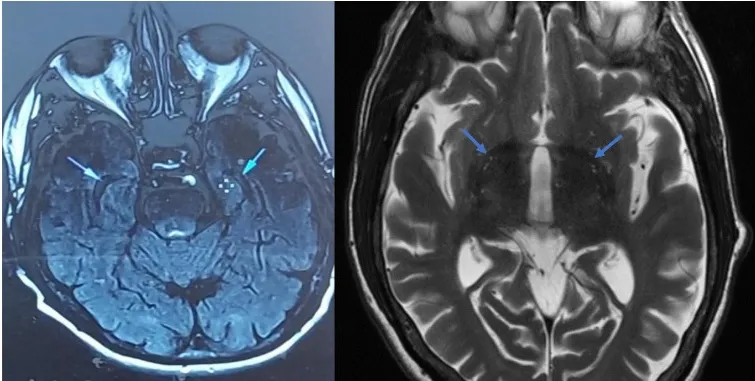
Temporal lobe ventricles change in grey matter volume between baseline and treatment month 9 (cross-sectional view). Left image: Treatment baseline (6/21/21). Right image: After 9 months of treatment (3/11/22).
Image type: radiology (mri)